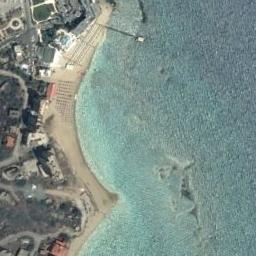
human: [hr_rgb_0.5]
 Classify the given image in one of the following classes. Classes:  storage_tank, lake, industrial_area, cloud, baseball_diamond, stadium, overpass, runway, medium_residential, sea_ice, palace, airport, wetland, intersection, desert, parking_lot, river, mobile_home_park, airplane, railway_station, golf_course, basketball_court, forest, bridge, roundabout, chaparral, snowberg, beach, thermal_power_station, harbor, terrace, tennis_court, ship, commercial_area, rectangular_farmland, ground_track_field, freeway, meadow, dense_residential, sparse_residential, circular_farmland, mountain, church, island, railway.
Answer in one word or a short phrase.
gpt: beach